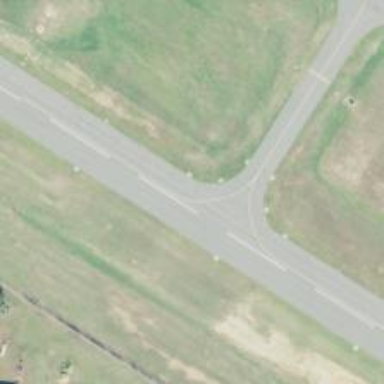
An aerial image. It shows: Image of taxiway at airport.